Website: slack
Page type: stored-credit-cards
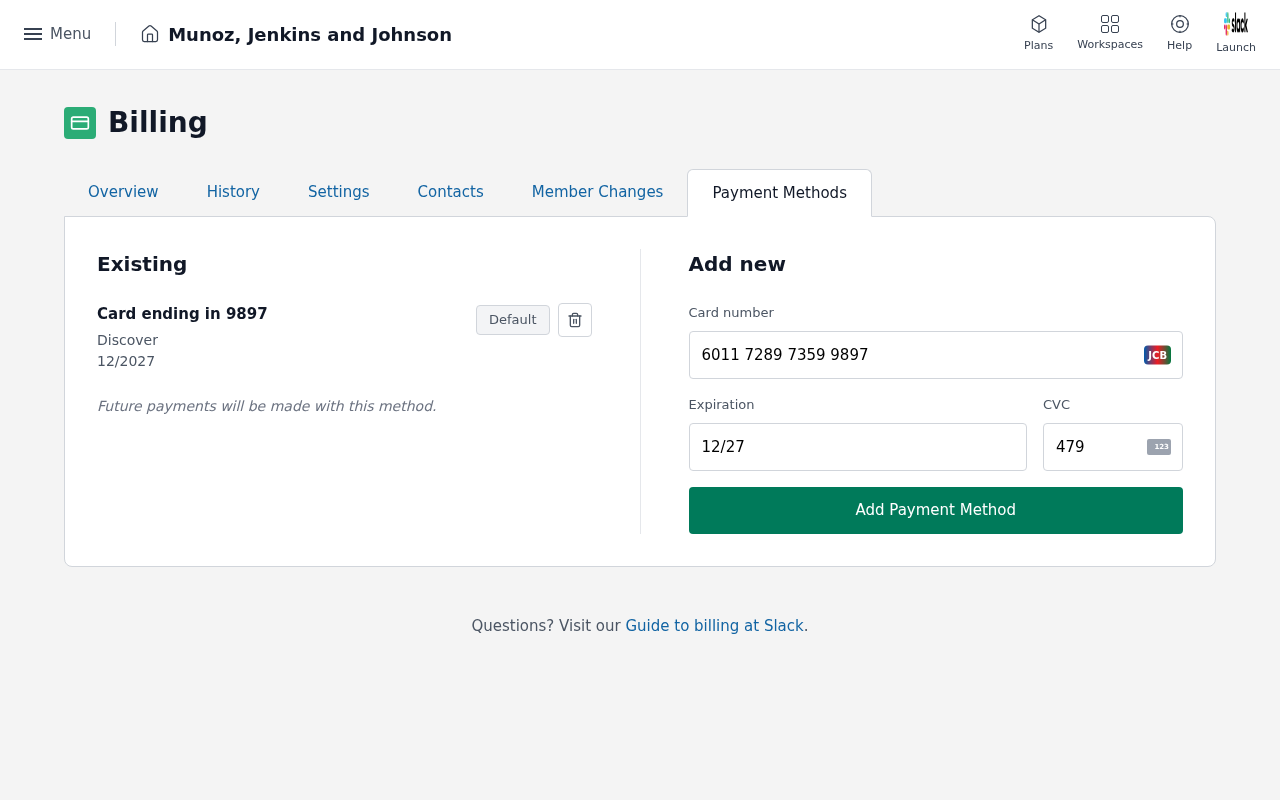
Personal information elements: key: PII_CARD_CVV
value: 479
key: PII_CARD_EXPIRY
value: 12/2027
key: PII_CARD_EXPIRY
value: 12/27
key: PII_CARD_LAST4
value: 9897
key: PII_CARD_NUMBER
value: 6011 7289 7359 9897
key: PII_CARD_TYPE
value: Discover
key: PII_COMPANY
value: Munoz, Jenkins and Johnson